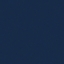
Land use / land cover: SeaLake